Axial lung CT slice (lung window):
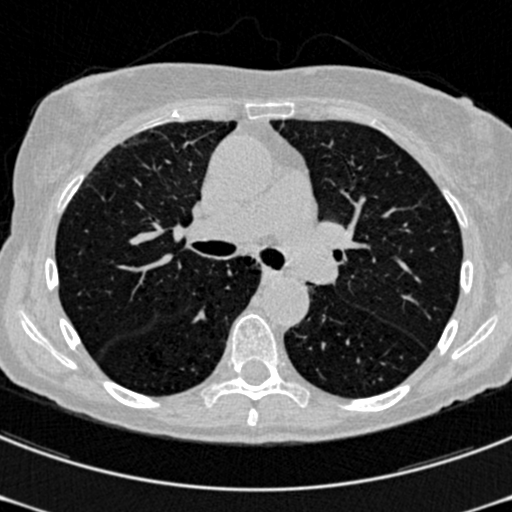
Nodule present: no